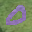
Label: 0